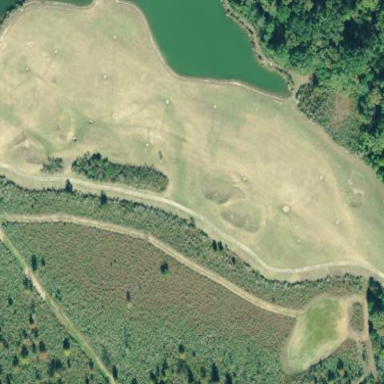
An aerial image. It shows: Area of rough grass used for golf.